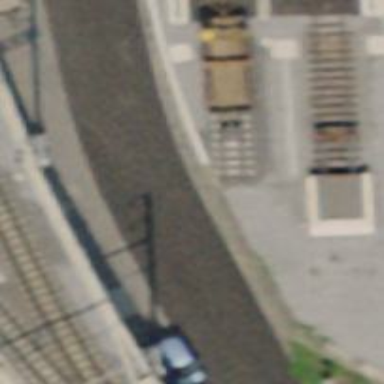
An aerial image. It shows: Railway buffer stop.